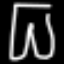
Label: pants